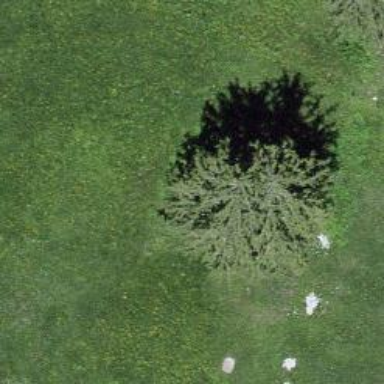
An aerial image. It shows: Needle-leaved tree in its natural environment.